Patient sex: F
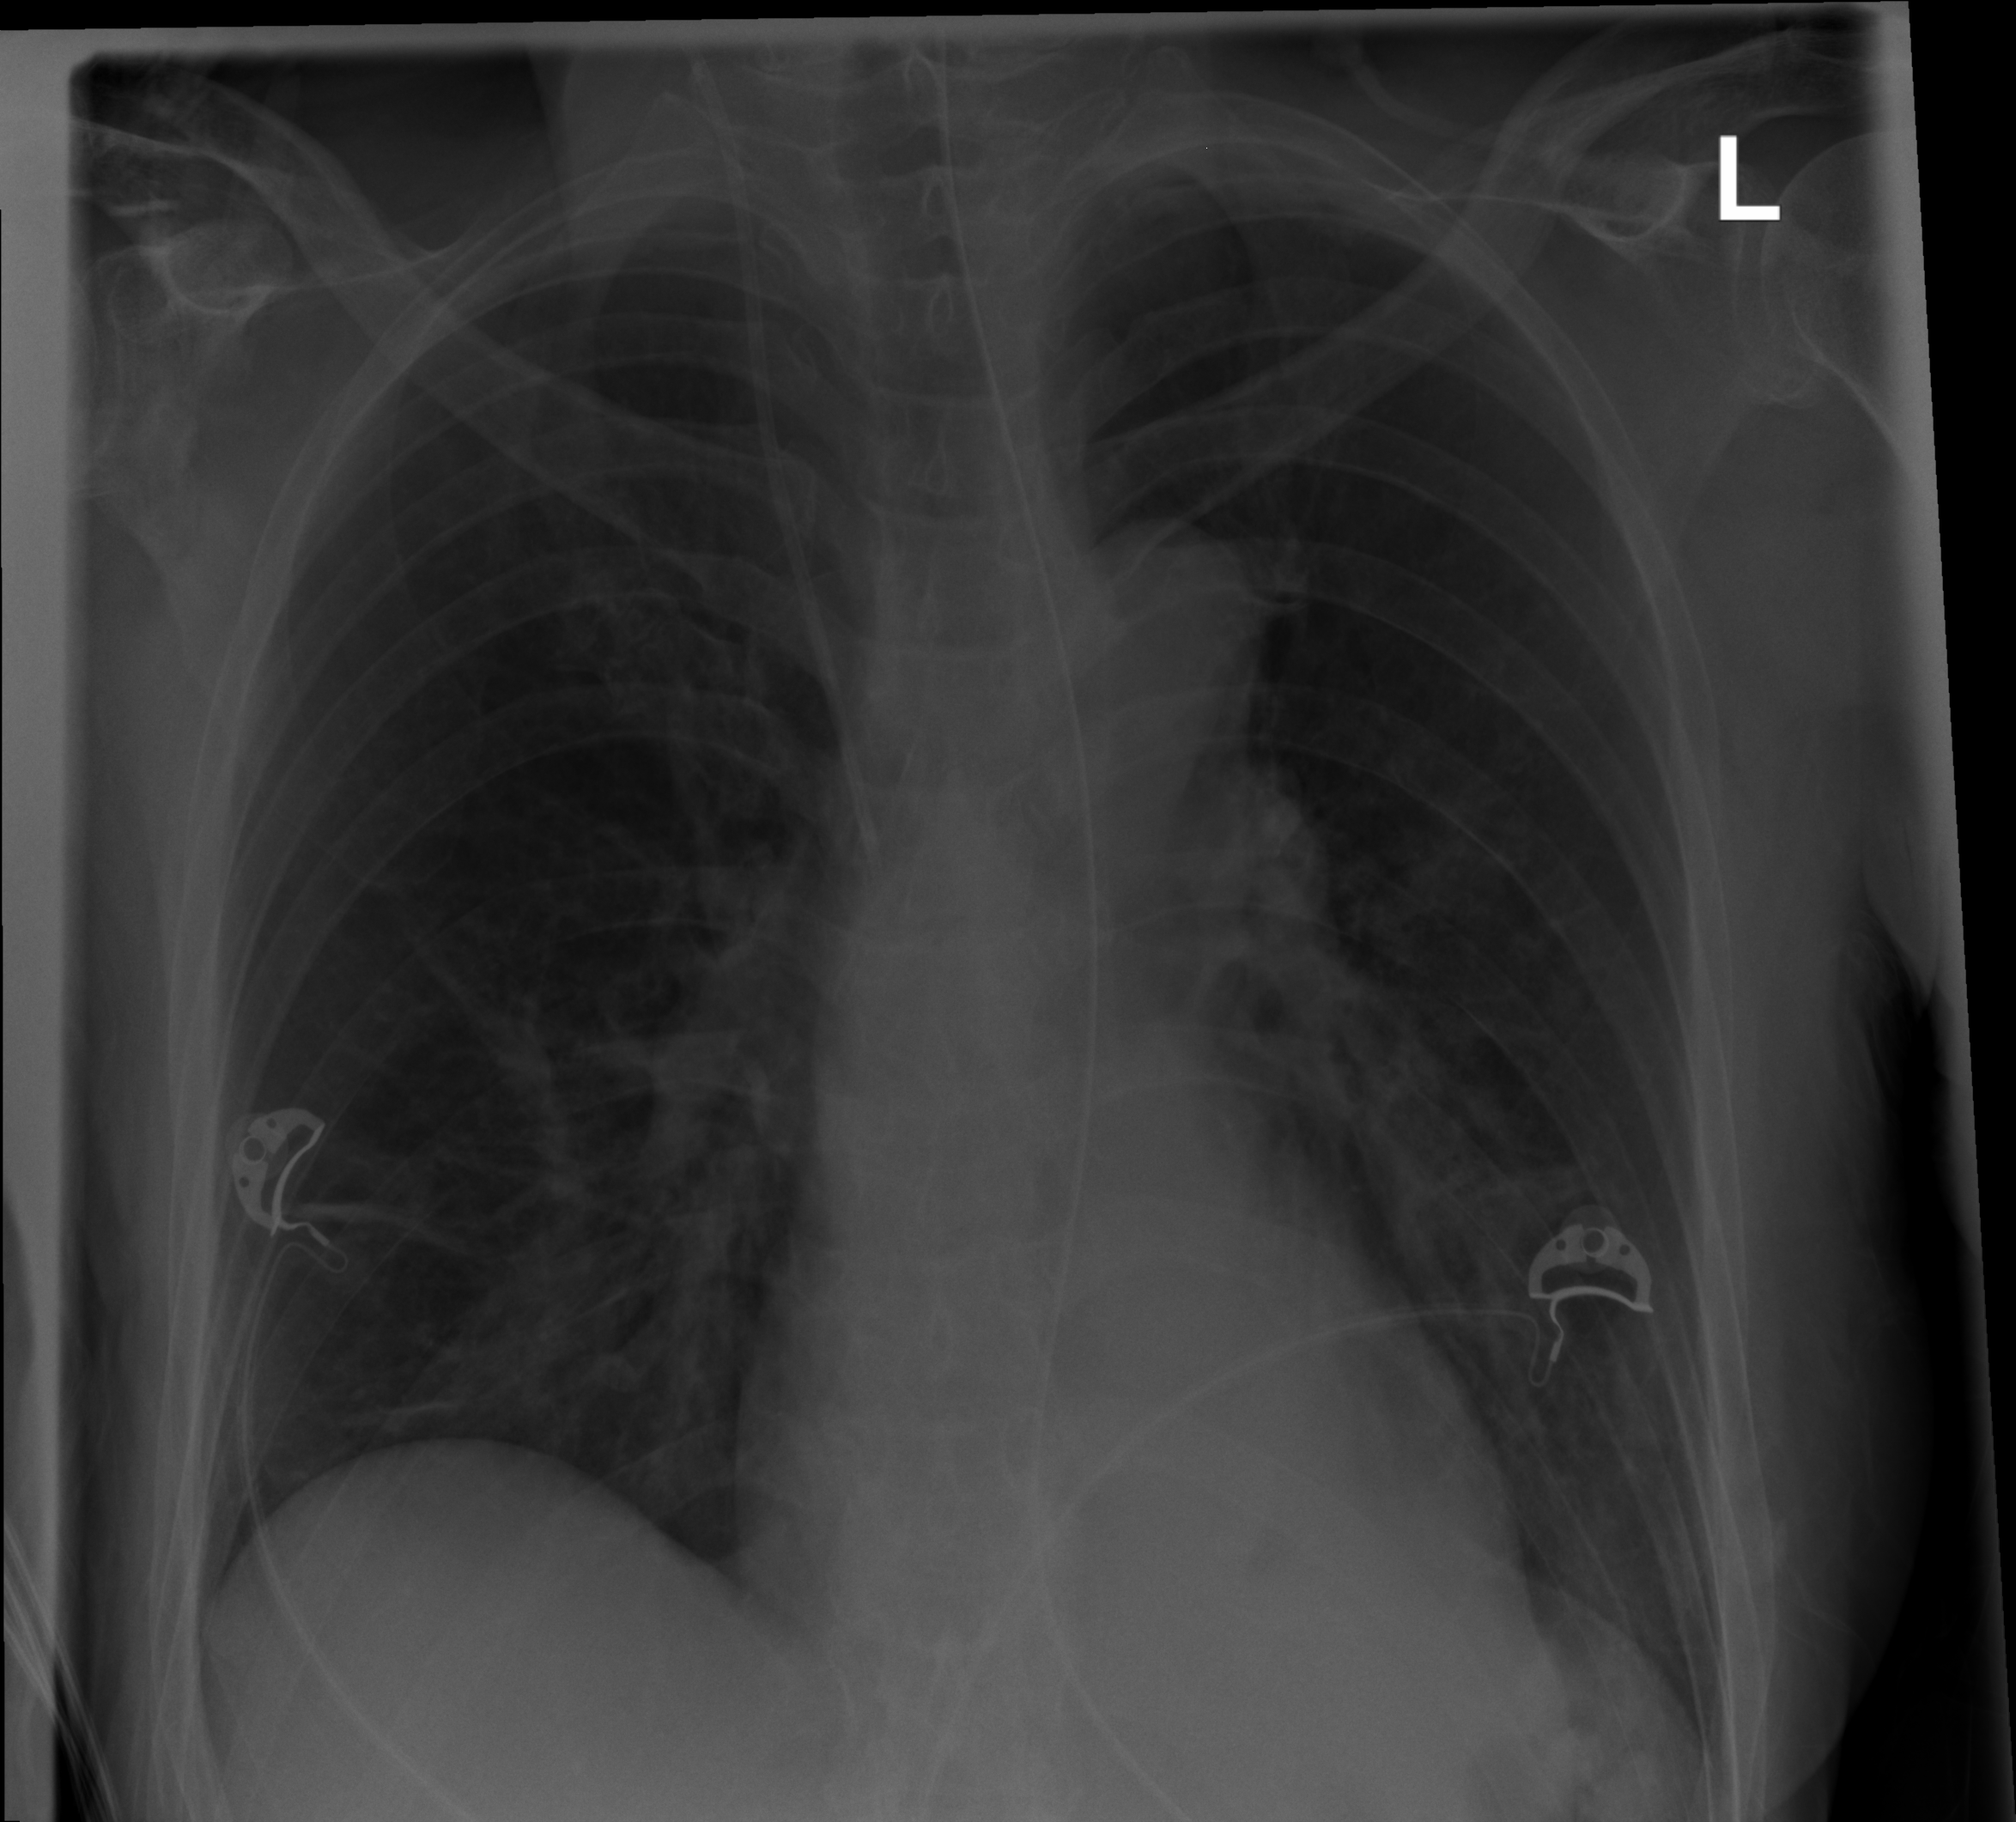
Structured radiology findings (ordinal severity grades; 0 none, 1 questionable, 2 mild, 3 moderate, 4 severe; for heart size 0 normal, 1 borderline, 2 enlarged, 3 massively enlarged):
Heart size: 2
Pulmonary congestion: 1
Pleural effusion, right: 0
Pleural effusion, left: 0
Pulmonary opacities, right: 2
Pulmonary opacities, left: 2
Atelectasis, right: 2
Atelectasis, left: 2